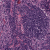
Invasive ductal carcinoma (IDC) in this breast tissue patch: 0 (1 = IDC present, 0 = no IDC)